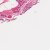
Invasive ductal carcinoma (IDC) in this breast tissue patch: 0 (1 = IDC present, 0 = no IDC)